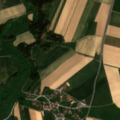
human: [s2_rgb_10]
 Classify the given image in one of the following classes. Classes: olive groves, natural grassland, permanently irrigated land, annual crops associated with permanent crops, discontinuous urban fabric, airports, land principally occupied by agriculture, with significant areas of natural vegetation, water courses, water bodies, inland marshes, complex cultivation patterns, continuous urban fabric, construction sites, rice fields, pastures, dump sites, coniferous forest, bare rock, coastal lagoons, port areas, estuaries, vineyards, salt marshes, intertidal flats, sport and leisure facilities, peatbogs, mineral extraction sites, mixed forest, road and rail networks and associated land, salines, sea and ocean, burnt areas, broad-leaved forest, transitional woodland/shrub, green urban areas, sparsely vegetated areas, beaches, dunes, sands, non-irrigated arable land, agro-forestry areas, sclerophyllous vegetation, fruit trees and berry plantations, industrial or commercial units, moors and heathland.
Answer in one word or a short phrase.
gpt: non-irrigated arable land, pastures, complex cultivation patterns, land principally occupied by agriculture, with significant areas of natural vegetation, coniferous forest